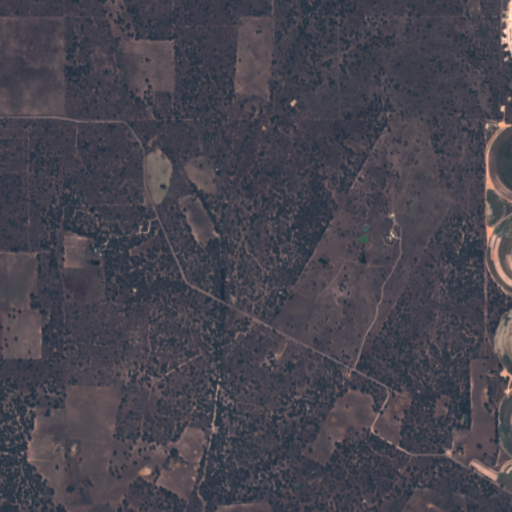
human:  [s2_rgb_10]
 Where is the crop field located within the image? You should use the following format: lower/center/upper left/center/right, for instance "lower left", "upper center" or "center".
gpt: The crop field is located in the lower right of the image.
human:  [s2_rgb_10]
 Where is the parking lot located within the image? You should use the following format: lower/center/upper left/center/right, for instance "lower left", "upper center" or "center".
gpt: There is no parking lot in the image.